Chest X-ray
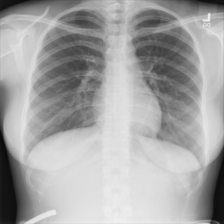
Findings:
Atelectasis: negative
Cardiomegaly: negative
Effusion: negative
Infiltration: negative
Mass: negative
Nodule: negative
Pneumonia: negative
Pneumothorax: negative
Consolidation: negative
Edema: negative
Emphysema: negative
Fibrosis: negative
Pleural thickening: negative
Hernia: negative